Question: say I have two sets of shape files that cover the same region and often, but not always share borders, e.g. US counties and PUMAs. I'd like to define a new scale of polygon that uses both PUMAs and counties as atomic building blocks, i.e. neither can ever be split, but I'd still like as many units as possible. Here is a toy example:
'''
library(sp)
# make fake data
# 1) counties:
Cty <- SpatialPolygons(list(
Polygons(list(Polygon(cbind(x=c(0,2,2,1,0,0),y=c(0,0,2,2,1,0)), hole=FALSE)),"county1"),
Polygons(list(Polygon(cbind(x=c(2,4,4,3,3,2,2),y=c(0,0,2,2,1,1,0)),hole=FALSE)),"county2"),
Polygons(list(Polygon(cbind(x=c(4,5,5,4,4),y=c(0,0,3,2,0)),hole=FALSE)),"county3"),
Polygons(list(Polygon(cbind(x=c(0,1,2,2,0,0),y=c(1,2,2,3,3,1)),hole=FALSE)),"county4"),
Polygons(list(Polygon(cbind(x=c(2,3,3,4,4,3,3,2,2),y=c(1,1,2,2,3,3,4,4,1)),hole=FALSE)),"county5"),
Polygons(list(Polygon(cbind(x=c(0,2,2,1,0,0),y=c(3,3,4,5,5,3)),hole=FALSE)),"county6"),
Polygons(list(Polygon(cbind(x=c(1,2,3,4,1),y=c(5,4,4,5,5)),hole=FALSE)),"county7"),
Polygons(list(Polygon(cbind(x=c(3,4,4,5,5,4,3,3),y=c(3,3,2,3,5,5,4,3)),hole=FALSE)),"county8")
))
counties <- SpatialPolygonsDataFrame(Cty, data = data.frame(ID=paste0("county",1:8),
row.names=paste0("county",1:8),
stringsAsFactors=FALSE)
)
# 2) PUMAs:
Pum <- SpatialPolygons(list(
Polygons(list(Polygon(cbind(x=c(0,4,4,3,3,2,2,1,0,0),y=c(0,0,2,2,1,1,2,2,1,0)), hole=FALSE)),"puma1"),
Polygons(list(Polygon(cbind(x=c(4,5,5,4,3,3,4,4),y=c(0,0,5,5,4,3,3,0)),hole=FALSE)),"puma2"),
Polygons(list(Polygon(cbind(x=c(0,1,2,2,3,3,2,0,0),y=c(1,2,2,1,1,2,3,3,1)),hole=FALSE)),"puma3"),
Polygons(list(Polygon(cbind(x=c(2,3,4,4,3,3,2,2),y=c(3,2,2,3,3,4,4,3)),hole=FALSE)),"puma4"),
Polygons(list(Polygon(cbind(x=c(0,1,1,3,4,0,0),y=c(3,3,4,4,5,5,3)),hole=FALSE)),"puma5"),
Polygons(list(Polygon(cbind(x=c(1,2,2,1,1),y=c(3,3,4,4,3)),hole=FALSE)),"puma6")
))
Pumas <- SpatialPolygonsDataFrame(Pum, data = data.frame(ID=paste0("puma",1:6),
row.names=paste0("puma",1:6),
stringsAsFactors=FALSE)
)
# desired result:
Cclust <- SpatialPolygons(list(
Polygons(list(Polygon(cbind(x=c(0,4,4,3,3,2,2,1,0,0),y=c(0,0,2,2,1,1,2,2,1,0)), hole=FALSE)),"ctyclust1"),
Polygons(list(Polygon(cbind(x=c(4,5,5,4,3,3,4,4),y=c(0,0,5,5,4,3,3,0)),hole=FALSE)),"ctyclust2"),
Polygons(list(Polygon(cbind(x=c(0,1,2,2,3,3,4,4,3,3,2,2,0,0),y=c(1,2,2,1,1,2,2,3,3,4,4,3,3,1)),hole=FALSE)),"ctyclust3"),
Polygons(list(Polygon(cbind(x=c(0,2,2,3,4,0,0),y=c(3,3,4,4,5,5,3)),hole=FALSE)),"ctyclust4")
))
CtyClusters <- SpatialPolygonsDataFrame(Cclust, data = data.frame(ID = paste0("ctyclust", 1:4),
row.names = paste0("ctyclust", 1:4),
stringsAsFactors=FALSE)
)
# take a look
par(mfrow = c(1, 2))
plot(counties, border = gray(.3), lwd = 4)
plot(Pumas, add = TRUE, border = "#EEBB00", lty = 2, lwd = 2)
legend(-.5, -.3, lty = c(1, 2), lwd = c(4, 2), col = c(gray(.3), "#EEBB00"),
legend = c("county line", "puma line"), xpd = TRUE, bty = "n")
text(coordinates(counties), counties@data$ID,col = gray(.3))
text(coordinates(Pumas), Pumas@data$ID, col = "#EEBB00",cex=1.5)
title("building blocks")
#desired result:
plot(CtyClusters)
title("desired result")
text(-.5, -.5, "maximum units possible,
without breaking either PUMAs or counties",
xpd = TRUE, pos = 4)
'''

I've naively tried many of the g* functions in the rgeos package to achieve this and have not made headway. Does anyone know of a nice function or awesome trick for this task? Thank you!
[I'm also open to suggestions on a better title]
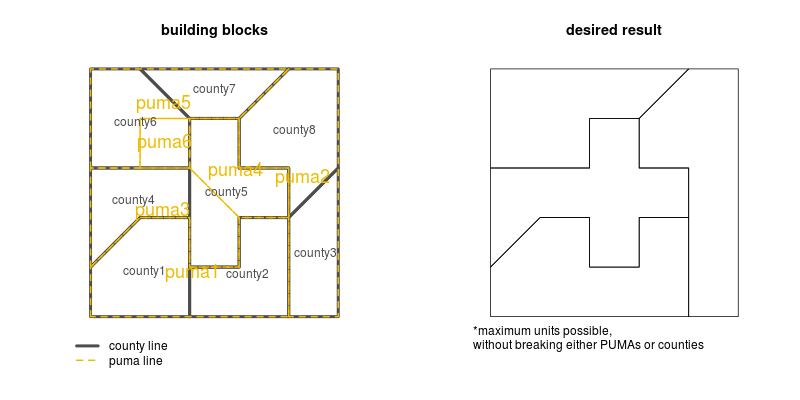
Answer: Here's a relatively succinct solution which:
- Uses 'rgeos::gRelate()' to identify Pumas that overlap but don't completely encompass/cover each county.To understand what it does, run 'example(gRelate)' and see <URL>' to merge the indicated Pumas.'''
library(rgeos)
library(RBGL)
## Identify groups of Pumas that should be merged
x <- gRelate(counties, Pumas, byid=TRUE)
x <- matrix(grepl("2.2......", x), ncol=ncol(x), dimnames=dimnames(x))
k <- x %*% t(x)
l <- connectedComp(as(k, "graphNEL"))
## Extend gUnionCascaded so that each SpatialPolygon gets its own ID.
gMerge <- function(ii) {
x <- gUnionCascaded(Pumas[ii,])
spChFIDs(x, paste(ii, collapse="_"))
}
## Merge Pumas as needed
res <- do.call(rbind, sapply(l, gMerge))
plot(res)
'''